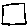
Label: square